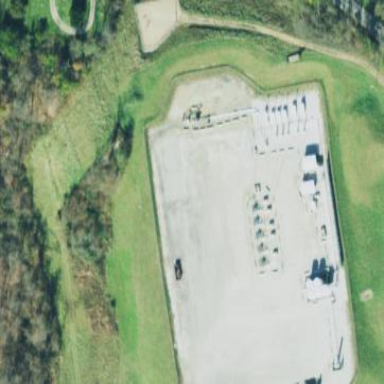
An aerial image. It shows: Industrial area used for fracking.